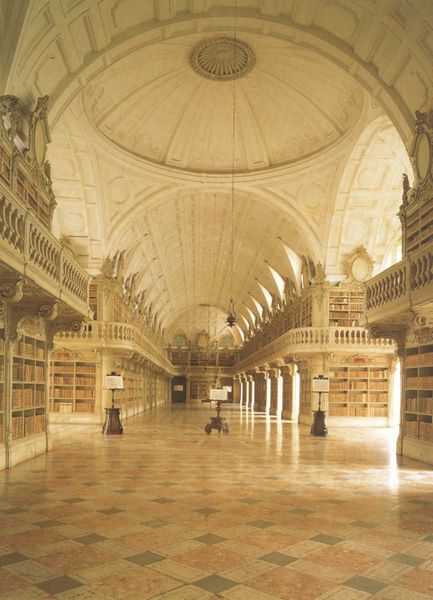
Titel: Hofbibliothek
Künstler: Johann Friedrich Planung Ludwig
Standort: Mafra, Klosterresidenz (EU - P)
Schlagwörter: blau, weiß, hell, licht, marmor, rose, rot, muster, innenraum, boden, balkon, bücher, kuppel, arch, architecture, balcony, blue, hall, lamp, ornate, red, white, black, empty, france, gray, interior, portrait, table, yellow, decorative, pink, reflection, leuchter, brown, floor, perspective, railing, galerie, halle, gewölbe, zentralperspektive, fliesen, profile, man, building, roof, baroque, bibliothek, lesepult, regale, light, entrance, castle, shadow, french, books, desk, photo, shelf, marble, sunlight, victorian, lamps, music, tonnengewölbe, design, dome, nave, square, ceiling, opera, large, tafeln, england, gothic, signs, tan, round, tonnen, cieling, chapel, balustrade, library, big, tiles, self, sign, dom, tile, arco, volumes, massive, foyer, walkway, stands, vaulted, colonial, bookshelves, ovals, diamonds, arche, portugal, stacks, polished, shelves, bookshelf, spacious, high ceiling, railings, standards, coffered, no people, shelfs, ornamented, sihouette, staunch, walkwaty, signage, directional, cupulas, cupule, pov, balchony, balchonies, mafra, shlves, linrary, pintoresque